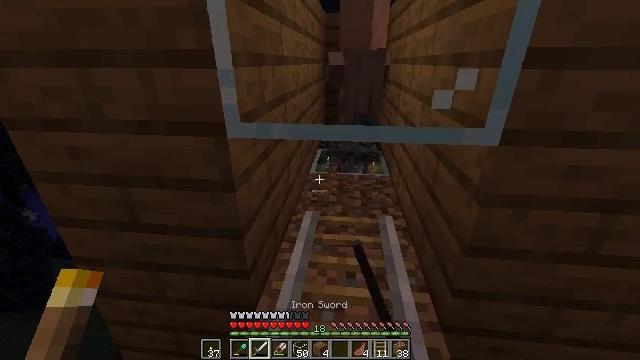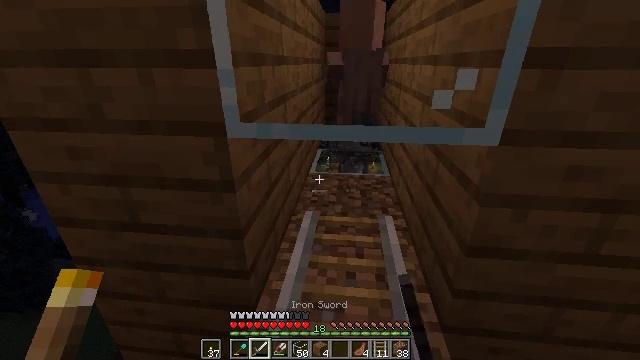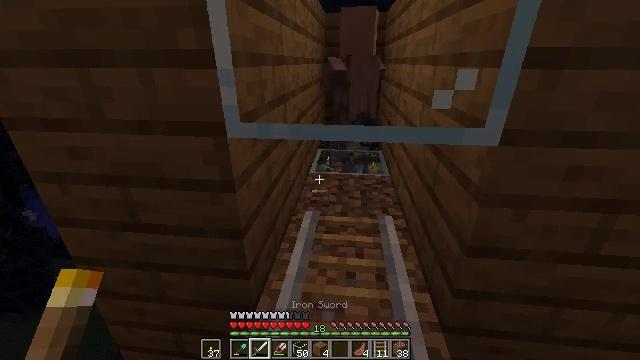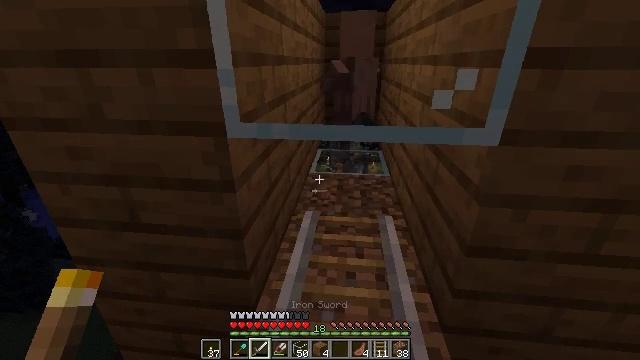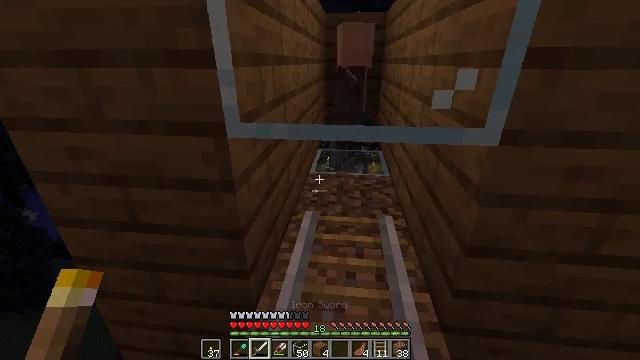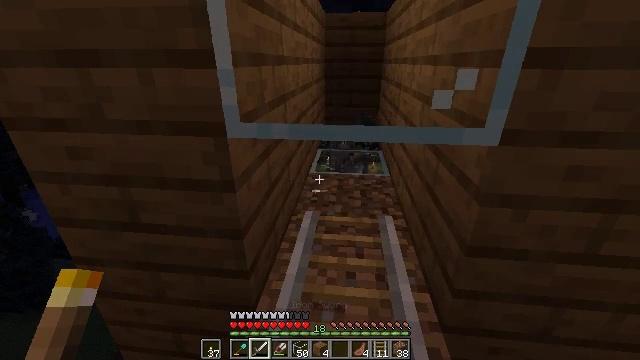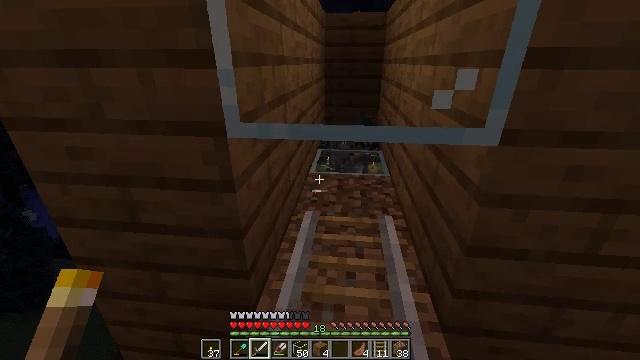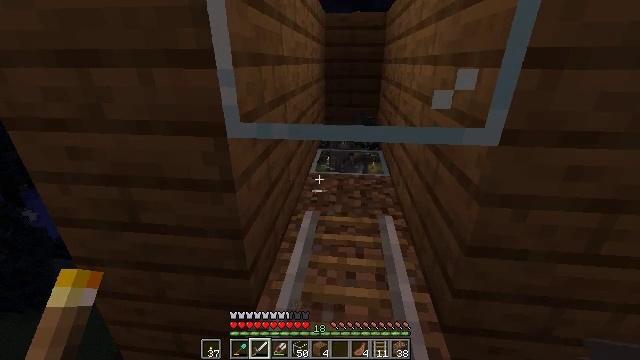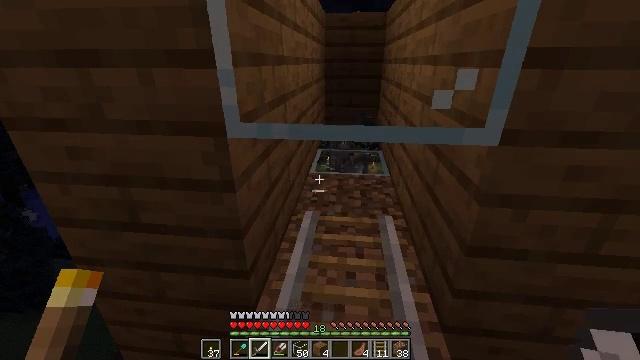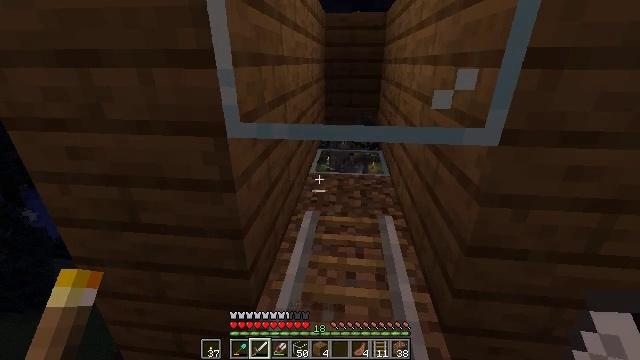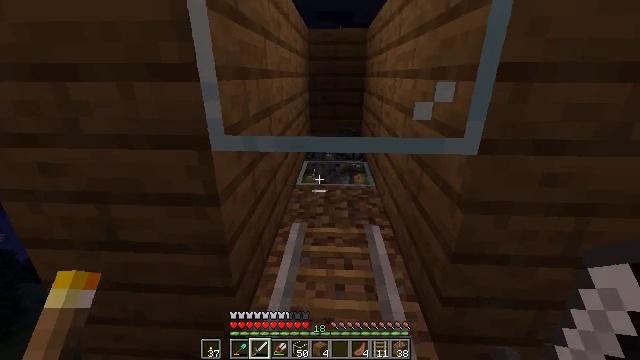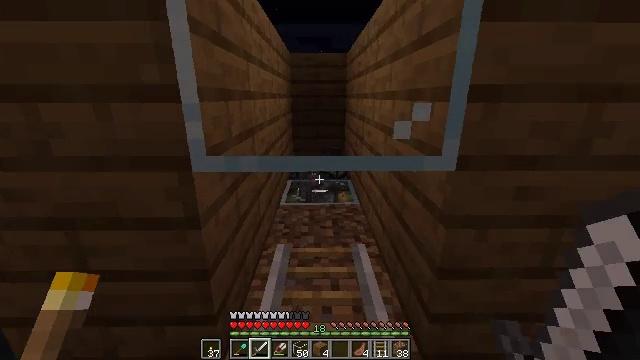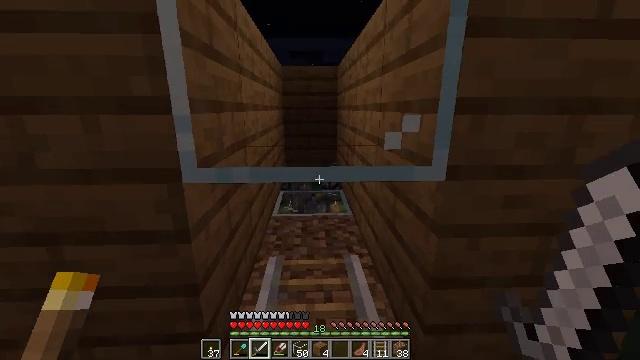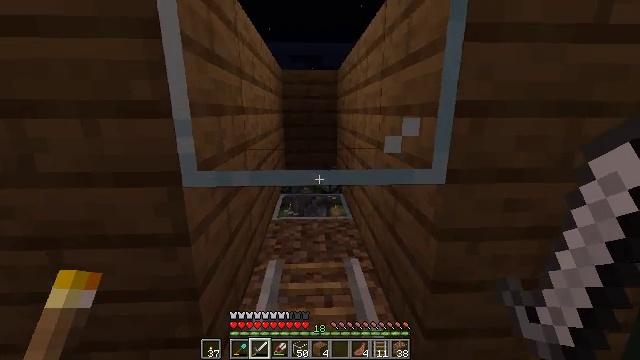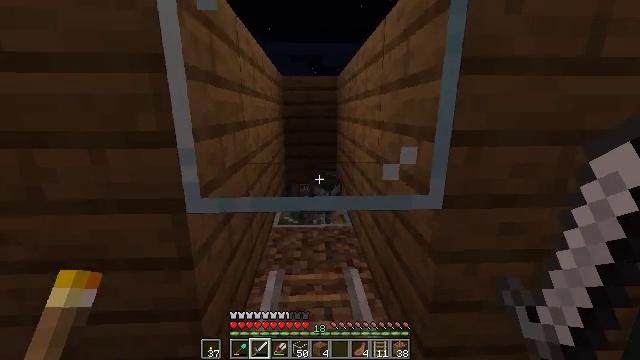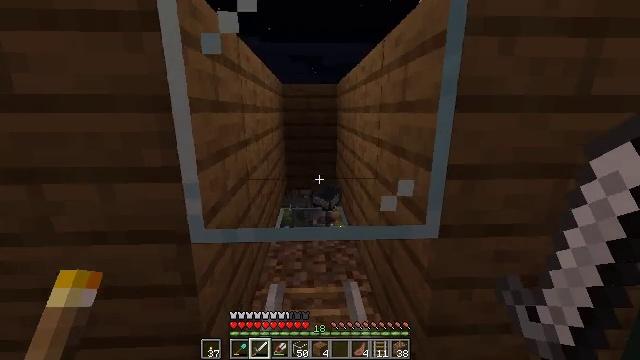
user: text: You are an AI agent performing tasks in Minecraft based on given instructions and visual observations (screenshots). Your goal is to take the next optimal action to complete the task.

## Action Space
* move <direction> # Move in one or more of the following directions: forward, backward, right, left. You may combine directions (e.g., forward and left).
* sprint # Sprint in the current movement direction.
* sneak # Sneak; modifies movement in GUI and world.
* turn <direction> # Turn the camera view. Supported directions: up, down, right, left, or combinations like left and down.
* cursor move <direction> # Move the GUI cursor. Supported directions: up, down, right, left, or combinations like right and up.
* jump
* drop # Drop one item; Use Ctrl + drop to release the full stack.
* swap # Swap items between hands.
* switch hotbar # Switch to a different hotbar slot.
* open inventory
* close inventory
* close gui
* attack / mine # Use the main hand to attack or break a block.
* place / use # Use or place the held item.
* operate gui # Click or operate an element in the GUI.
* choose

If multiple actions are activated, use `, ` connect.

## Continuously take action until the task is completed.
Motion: motion action
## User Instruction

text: Remove the glass to use the space.
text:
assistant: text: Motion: sneak
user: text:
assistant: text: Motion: sneak
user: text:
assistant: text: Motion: sneak
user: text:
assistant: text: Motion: sneak
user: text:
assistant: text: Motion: sneak
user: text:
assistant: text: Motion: sneak
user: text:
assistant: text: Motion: sneak
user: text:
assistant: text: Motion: sneak
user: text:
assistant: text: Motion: sneak
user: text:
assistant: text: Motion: sneak, turn right and up
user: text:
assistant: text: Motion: sneak, turn right and up
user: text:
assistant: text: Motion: sneak, turn right and up
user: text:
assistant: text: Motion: no_op
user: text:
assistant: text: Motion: no_op
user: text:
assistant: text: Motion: no_op
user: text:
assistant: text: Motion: no_op
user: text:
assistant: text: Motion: no_op
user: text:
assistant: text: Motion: no_op
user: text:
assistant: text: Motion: attack / mine
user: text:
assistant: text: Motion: attack / mine
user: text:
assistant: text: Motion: attack / mine
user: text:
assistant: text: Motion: attack / mine
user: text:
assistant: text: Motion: attack / mine
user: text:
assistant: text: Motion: attack / mine
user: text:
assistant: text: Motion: attack / mine
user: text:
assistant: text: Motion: attack / mine
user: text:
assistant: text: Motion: attack / mine
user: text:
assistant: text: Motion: attack / mine
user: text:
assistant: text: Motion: attack / mine
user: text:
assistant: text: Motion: attack / mine